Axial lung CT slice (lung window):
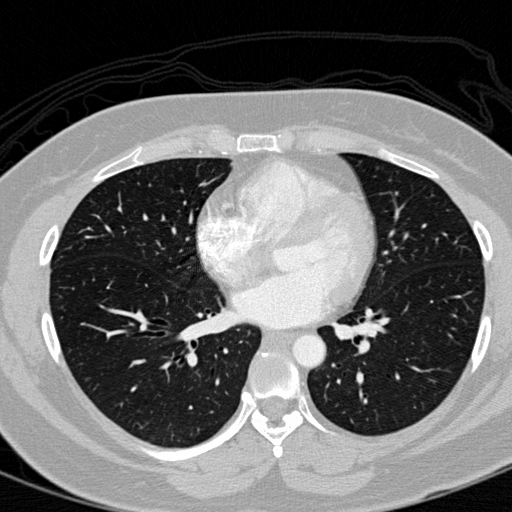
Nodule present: no